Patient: sex F, age 26
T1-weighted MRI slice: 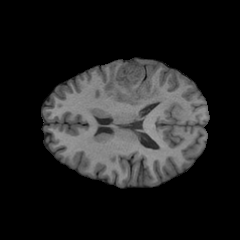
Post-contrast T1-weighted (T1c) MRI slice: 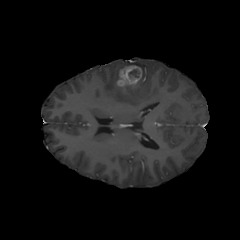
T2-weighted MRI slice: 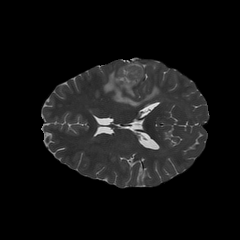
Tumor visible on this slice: yes
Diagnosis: Glioblastoma, IDH-wildtype
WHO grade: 4